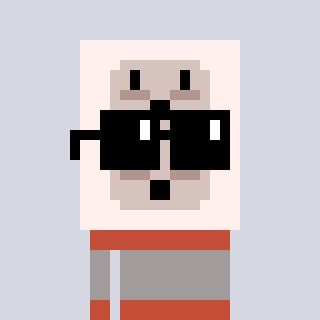
a pixel art character with square black sunglasses, a outlet-shaped head and a rust-colored body on a cool background